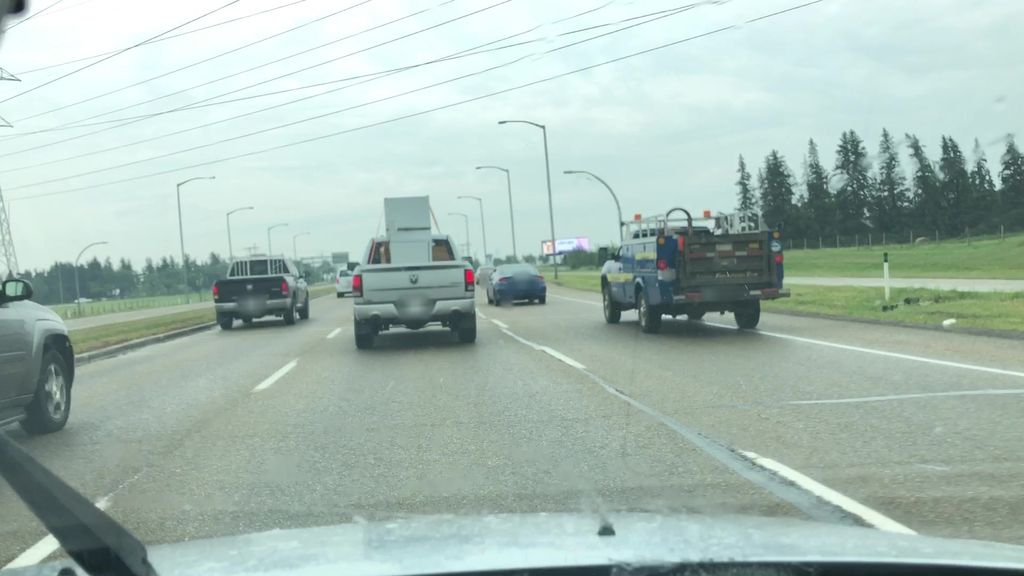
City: edmonton